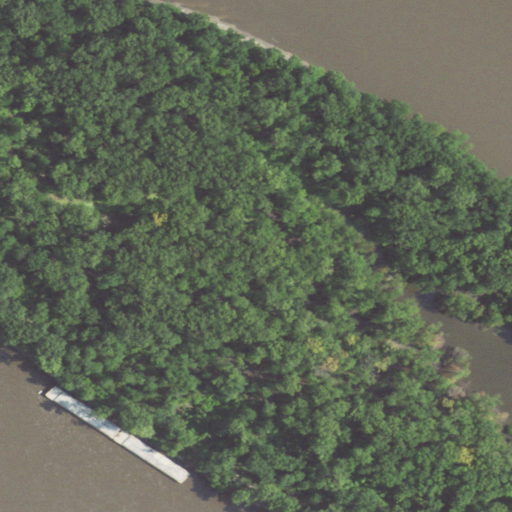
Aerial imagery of island in Illinois named Shuck Island containing woody wetlands, open water, barren land, and herbaceous wetlands